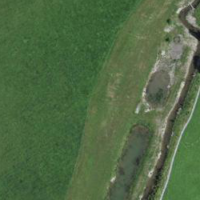
EUNIS habitat code: 25
Species observed at this site:
Veronica anagallis-aquatica